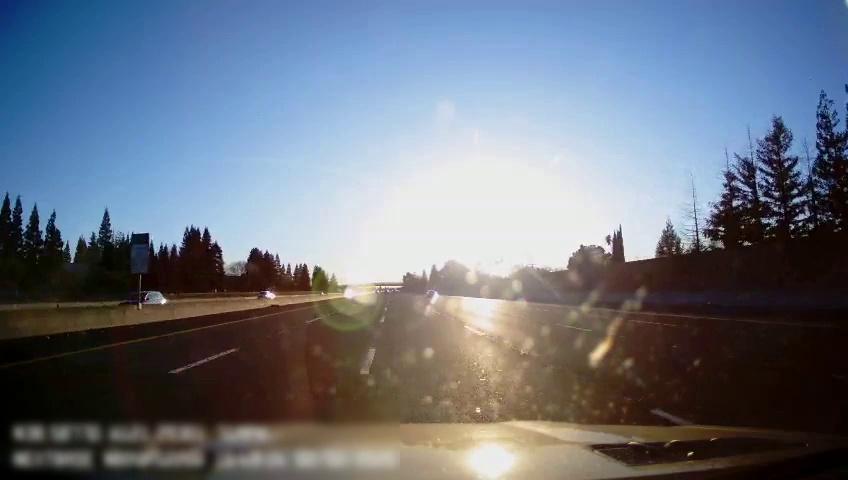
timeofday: Day
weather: Sunny
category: Drivable Space
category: Vehicles | Car
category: Vehicles | SUV
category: Vehicles | SUV
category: Lanes | Alternate Lane
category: Lanes | Alternate Lane
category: Lanes | Current Lane
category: Lanes | Current Lane
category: Lanes | Alternate Lane
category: Lanes | Alternate Lane
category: Lanes | Alternate Lane
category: Traffic | Signs